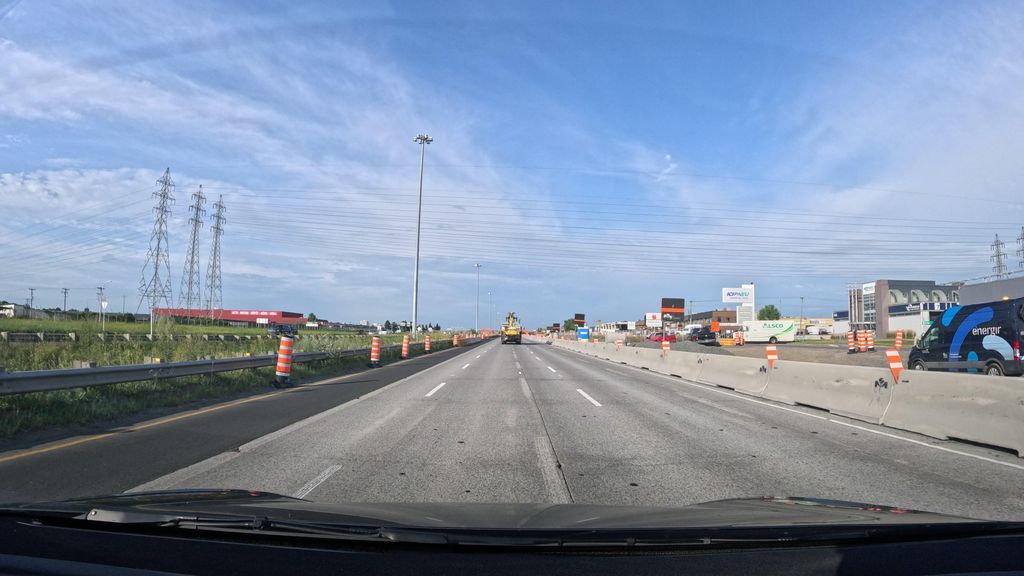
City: montreal